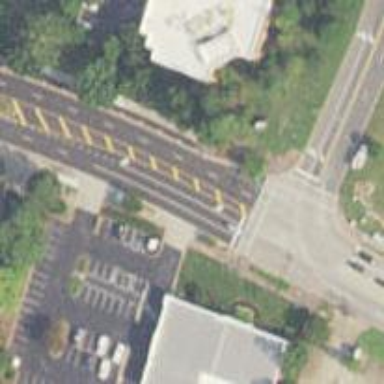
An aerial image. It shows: Uncontrolled footway crossing with lines marking the way.